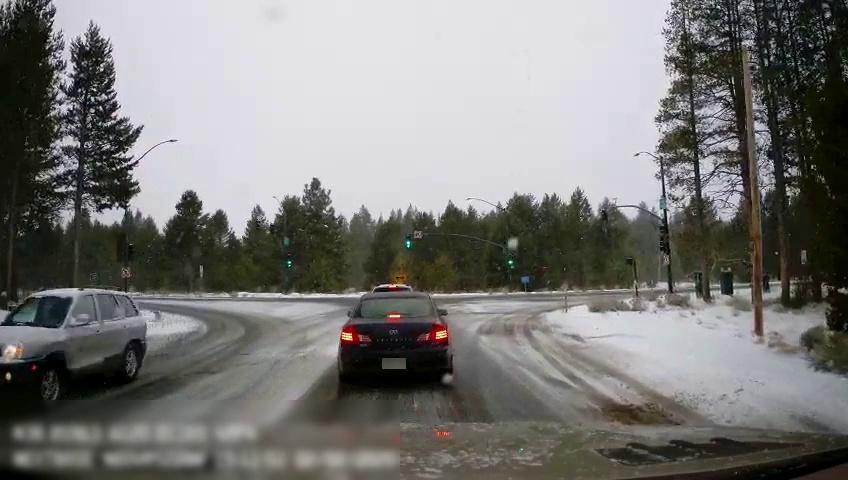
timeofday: Day
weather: Snowy
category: Drivable Space
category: Vehicles | SUV
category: Vehicles | Car
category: Vehicles | SUV
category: Traffic | Lights
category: Traffic | Lights
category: Traffic | Lights
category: Traffic | Lights
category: Traffic | Lights
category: Traffic | Signs
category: Traffic | Lights
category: Traffic | Lights
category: Traffic | Signs
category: Traffic | Signs